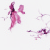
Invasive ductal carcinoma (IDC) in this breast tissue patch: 0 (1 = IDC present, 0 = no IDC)